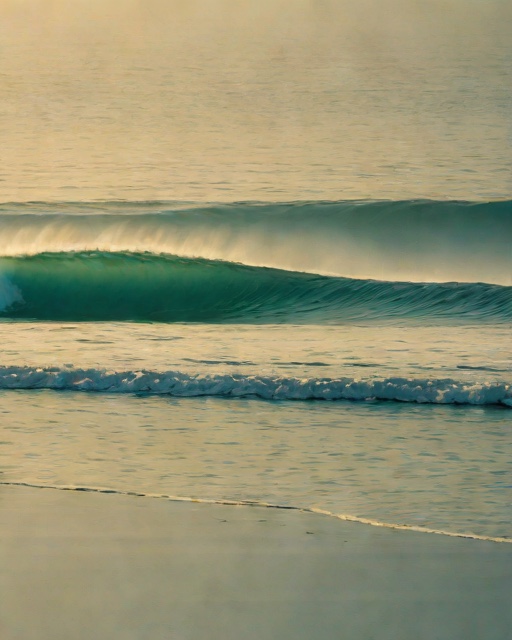
Category: Summer